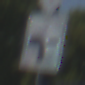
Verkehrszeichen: VerlaufVorfahrtsstrasse6
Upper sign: Vorfahrtsstrasse
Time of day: Midday
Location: Outdoor (Nature)
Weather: Clear
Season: NotSpecified
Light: Natural